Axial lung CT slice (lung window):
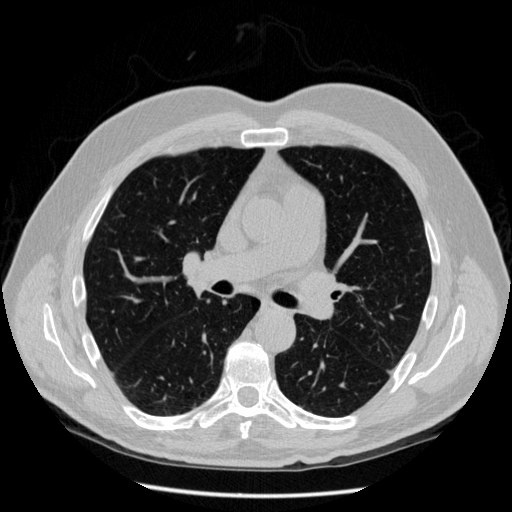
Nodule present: no